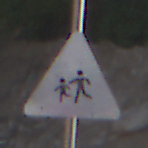
Verkehrszeichen: KinderRechts
Umgebung: Outdoor, Suburban
Tageszeit: MorningAfternoon
Wetter: PartlyCloudy
Licht: Natural
Jahreszeit: NotSpecified
Kontrast: HighContrast